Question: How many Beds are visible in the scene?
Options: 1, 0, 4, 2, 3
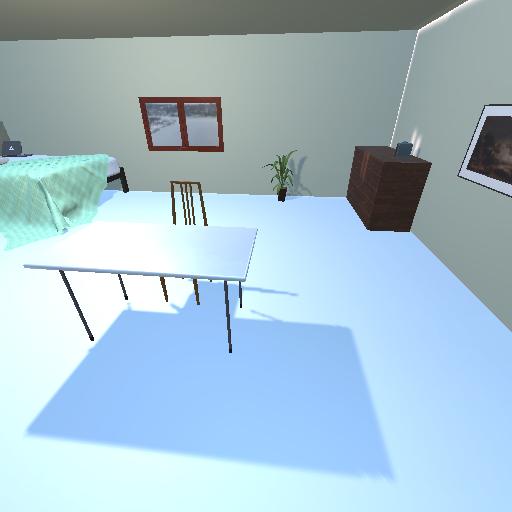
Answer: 1